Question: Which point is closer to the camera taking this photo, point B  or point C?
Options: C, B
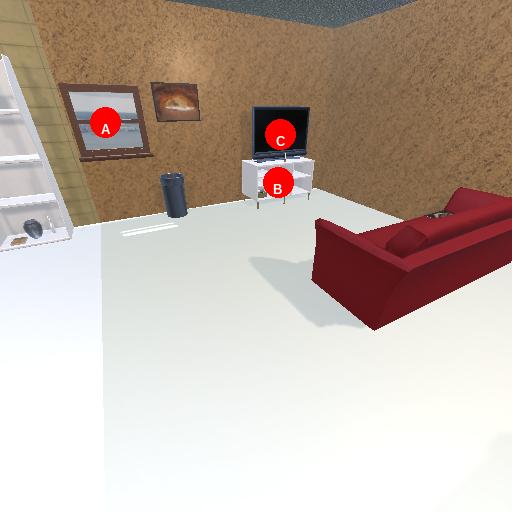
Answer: C